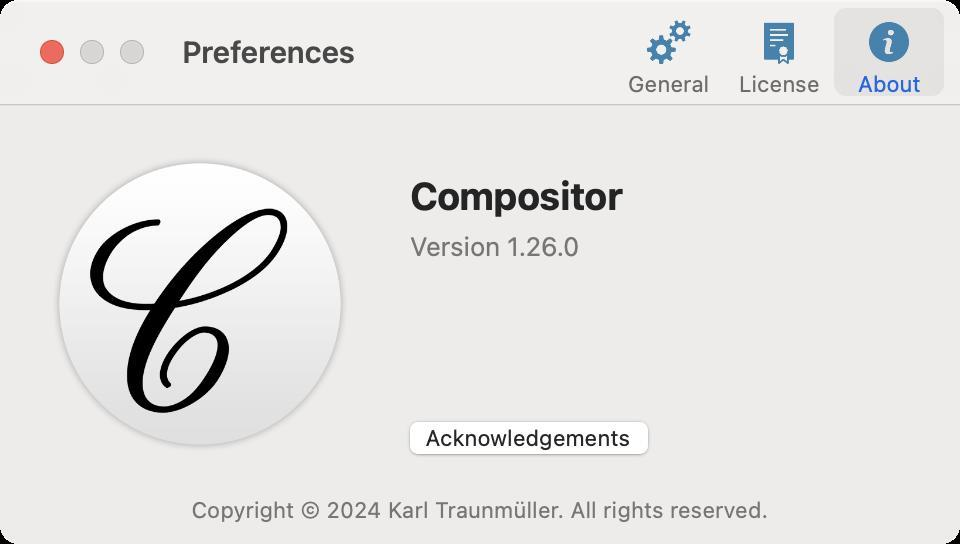
Accessibility tree:
{"name": "Preferences", "role": "AXWindow", "description": null, "role_description": "standard window", "value": null, "position": "542.00;408.00", "size": "480;272", "children": [{"name": null, "role": "AXImage", "description": "AppIcon", "role_description": "image", "value": null, "position": "25.00;77.00", "size": "150;150", "children": []}, {"name": null, "role": "AXStaticText", "description": null, "role_description": "text", "value": "Compositor", "position": "203.00;87.00", "size": "253;23", "children": []}, {"name": null, "role": "AXStaticText", "description": null, "role_description": "text", "value": "Version 1.26.0", "position": "203.00;114.00", "size": "89;17", "children": []}, {"name": null, "role": "AXStaticText", "description": null, "role_description": "text", "value": "Copyright © 2024 Karl Traunmüller. All rights reserved.", "position": "8.00;248.00", "size": "464;14", "children": []}, {"name": "Acknowledgements", "role": "AXButton", "description": null, "role_description": "button", "value": null, "position": "199.00;207.00", "size": "131;27", "children": []}, {"name": null, "role": "AXToolbar", "description": null, "role_description": "toolbar", "value": null, "position": "0.00;0.00", "size": "480;52", "children": [{"name": "General", "role": "AXButton", "description": null, "role_description": "button", "value": null, "position": "307.00;0.00", "size": "55;52", "children": []}, {"name": "License", "role": "AXButton", "description": null, "role_description": "button", "value": null, "position": "362.00;0.00", "size": "55;52", "children": []}, {"name": "About", "role": "AXButton", "description": null, "role_description": "button", "value": null, "position": "417.00;0.00", "size": "55;52", "children": []}]}, {"name": null, "role": "AXButton", "description": null, "role_description": "close button", "value": null, "position": "19.00;18.00", "size": "14;16", "children": []}, {"name": null, "role": "AXButton", "description": null, "role_description": "full screen button", "value": null, "position": "59.00;18.00", "size": "14;16", "children": [{"name": null, "role": "AXGroup", "description": null, "role_description": "group", "value": null, "position": "59.00;18.00", "size": "14;16", "children": [{"name": null, "role": "AXGroup", "description": null, "role_description": "group", "value": null, "position": "59.00;18.00", "size": "14;16", "children": []}]}]}, {"name": null, "role": "AXButton", "description": null, "role_description": "minimize button", "value": null, "position": "39.00;18.00", "size": "14;16", "children": []}, {"name": null, "role": "AXStaticText", "description": null, "role_description": "text", "value": "Preferences", "position": "87.00;0.00", "size": "220;52", "children": []}]}